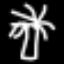
Label: palm tree